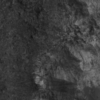
Label: not_dusty